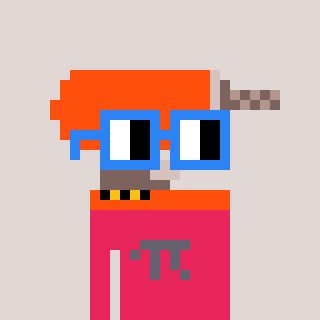
a pixel art character with square blue glasses, a drill-shaped head and a redpinkish-colored body on a warm background